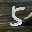
Label: 5